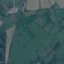
Land use / land cover class: Pasture